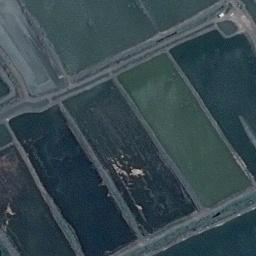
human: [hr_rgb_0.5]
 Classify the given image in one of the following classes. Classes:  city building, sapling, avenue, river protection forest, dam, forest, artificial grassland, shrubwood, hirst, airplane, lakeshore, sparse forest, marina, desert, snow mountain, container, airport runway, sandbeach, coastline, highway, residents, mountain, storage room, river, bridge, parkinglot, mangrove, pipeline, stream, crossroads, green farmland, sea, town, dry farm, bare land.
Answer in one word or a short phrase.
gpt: green farmland